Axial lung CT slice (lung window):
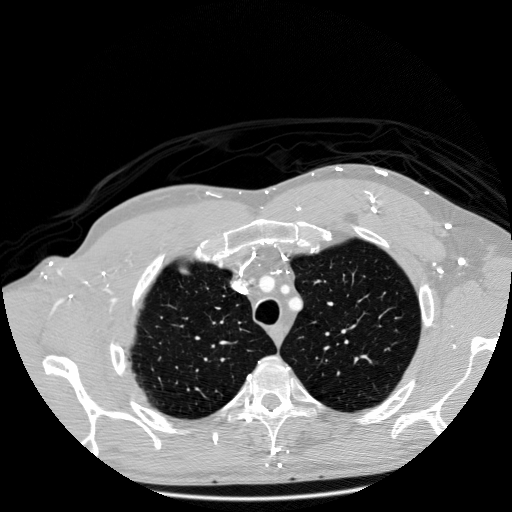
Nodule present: no